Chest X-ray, AP view. Patient: 37 years old, sex F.
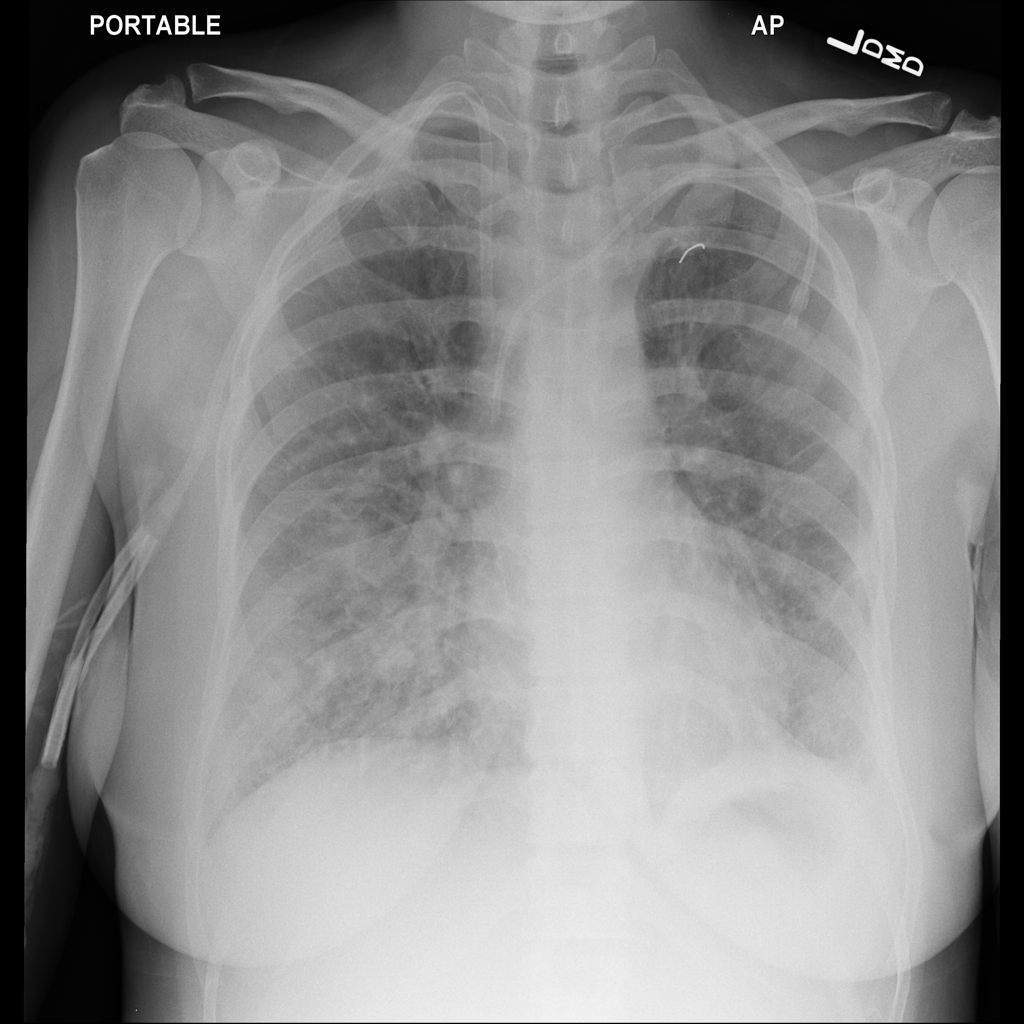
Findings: Edema, Infiltration